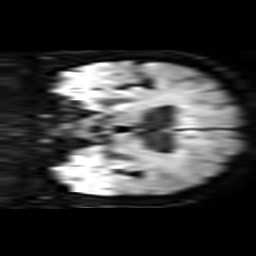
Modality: TRACE
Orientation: coronal
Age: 69
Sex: male
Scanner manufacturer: philips
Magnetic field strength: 3 T
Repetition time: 3.208 s
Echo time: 0.076 s